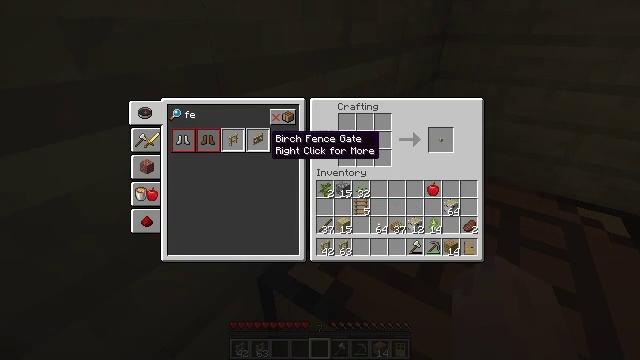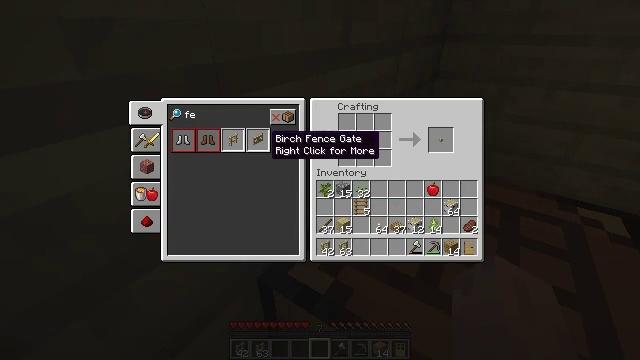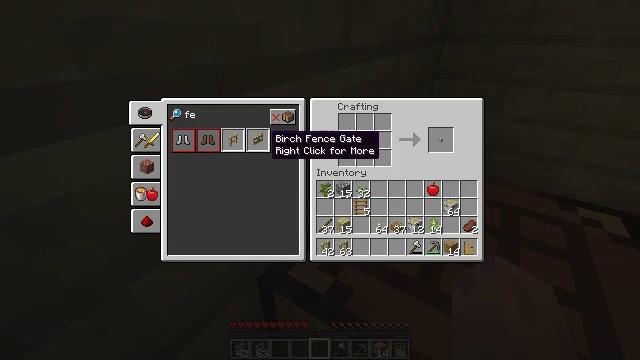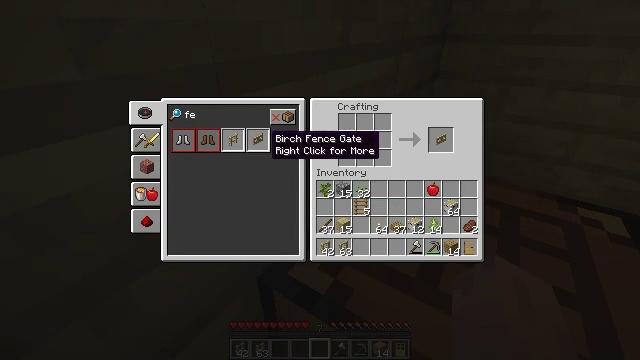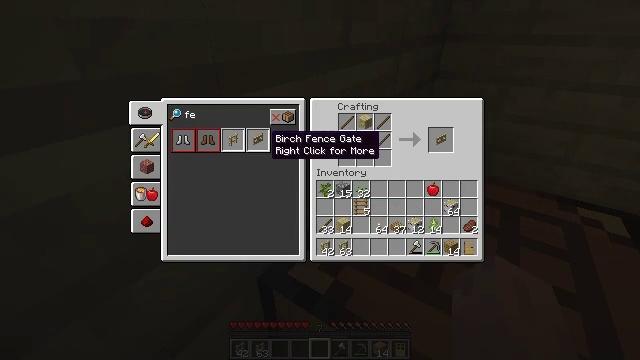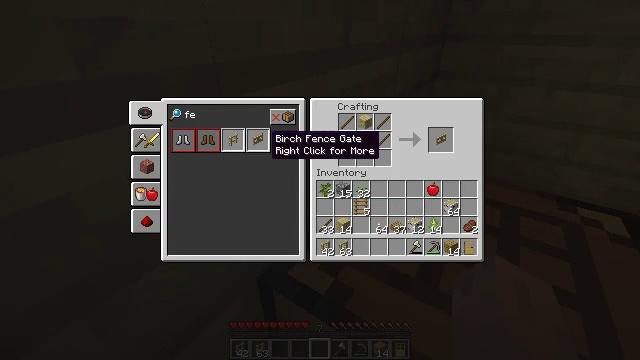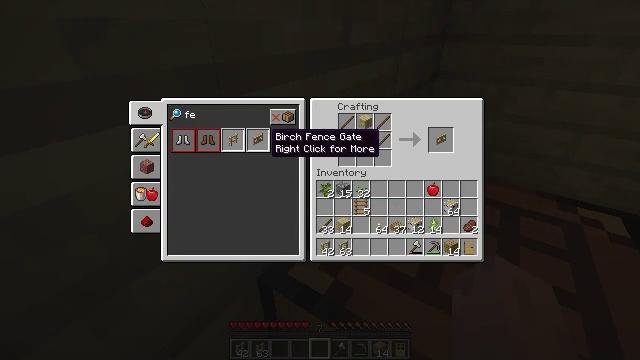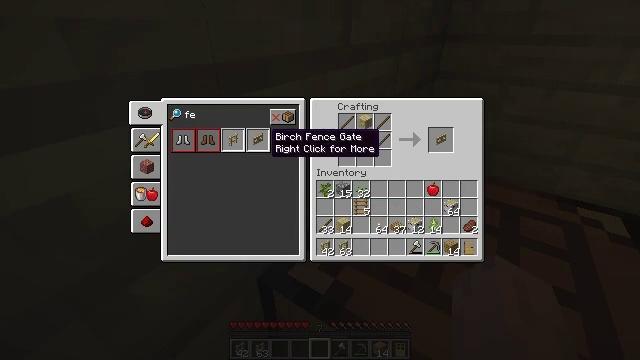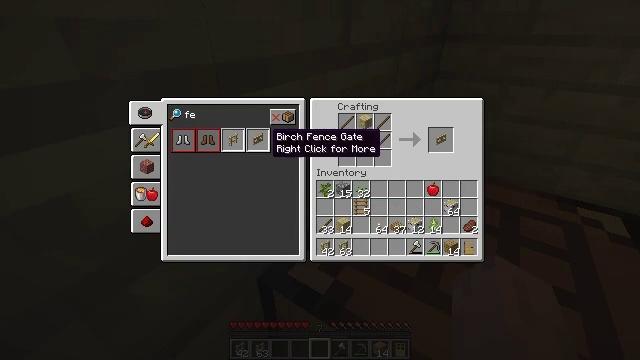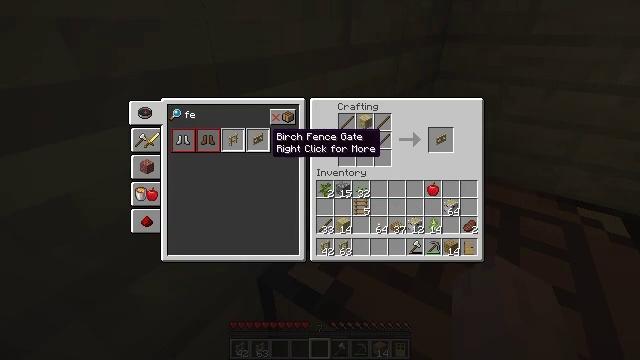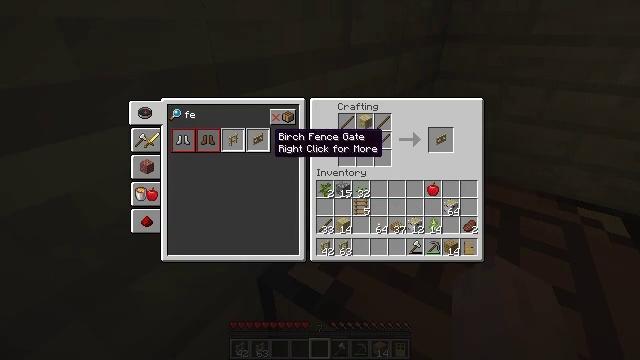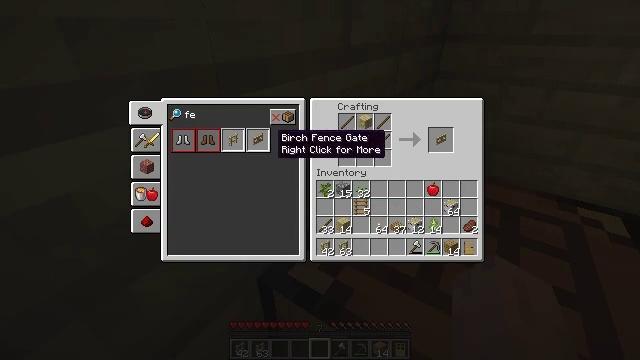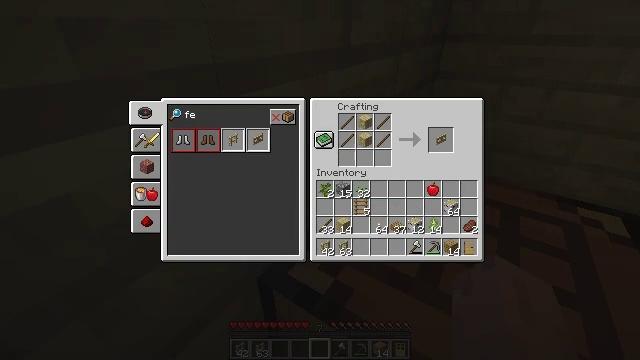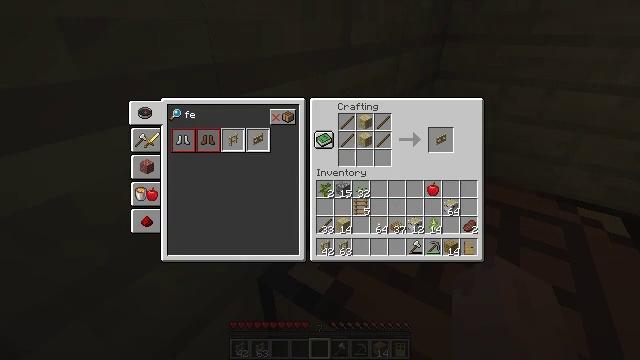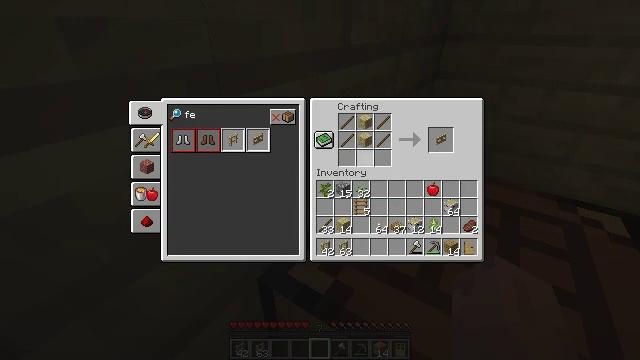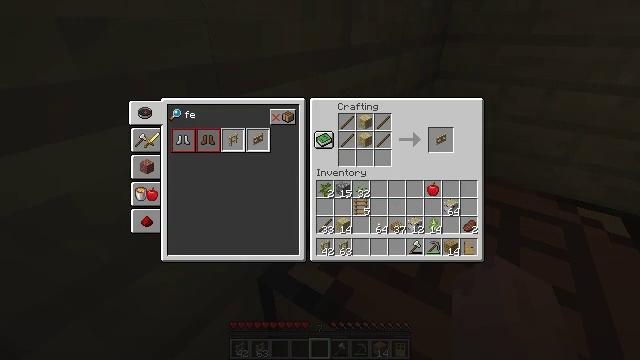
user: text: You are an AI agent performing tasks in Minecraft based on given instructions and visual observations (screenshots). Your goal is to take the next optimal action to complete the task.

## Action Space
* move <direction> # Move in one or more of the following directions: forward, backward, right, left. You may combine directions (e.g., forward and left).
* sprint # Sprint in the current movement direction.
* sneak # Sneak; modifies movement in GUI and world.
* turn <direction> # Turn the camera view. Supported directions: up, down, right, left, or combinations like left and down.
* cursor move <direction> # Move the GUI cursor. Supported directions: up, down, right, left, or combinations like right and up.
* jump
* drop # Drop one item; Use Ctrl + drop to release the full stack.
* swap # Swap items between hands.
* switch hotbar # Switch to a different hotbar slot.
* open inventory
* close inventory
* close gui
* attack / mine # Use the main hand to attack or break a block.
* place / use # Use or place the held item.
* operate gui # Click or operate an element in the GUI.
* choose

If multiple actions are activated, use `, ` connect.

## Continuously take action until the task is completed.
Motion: motion action
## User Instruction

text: Craft the birch fence gate using the crafting table.
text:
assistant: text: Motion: no_op
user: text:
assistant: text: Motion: no_op
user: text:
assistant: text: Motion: no_op
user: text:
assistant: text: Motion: no_op
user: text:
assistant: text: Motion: no_op
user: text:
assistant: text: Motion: no_op
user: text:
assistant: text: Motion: no_op
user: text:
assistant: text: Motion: no_op
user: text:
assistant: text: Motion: no_op
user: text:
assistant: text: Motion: no_op
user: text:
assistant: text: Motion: no_op
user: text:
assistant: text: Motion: cursor move right
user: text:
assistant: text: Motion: cursor move right
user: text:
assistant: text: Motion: cursor move right
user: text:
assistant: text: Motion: cursor move right
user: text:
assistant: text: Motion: cursor move right
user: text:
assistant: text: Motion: cursor move right
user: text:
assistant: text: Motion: no_op
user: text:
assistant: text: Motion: cursor move right
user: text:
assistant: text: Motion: no_op
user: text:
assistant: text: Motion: no_op
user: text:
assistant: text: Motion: cursor move down
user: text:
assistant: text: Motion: no_op
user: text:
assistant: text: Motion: cursor move left and down
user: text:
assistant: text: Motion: no_op
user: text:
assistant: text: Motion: no_op
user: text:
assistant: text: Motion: cursor move left
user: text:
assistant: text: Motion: no_op
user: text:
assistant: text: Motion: no_op
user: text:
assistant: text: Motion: cursor move up